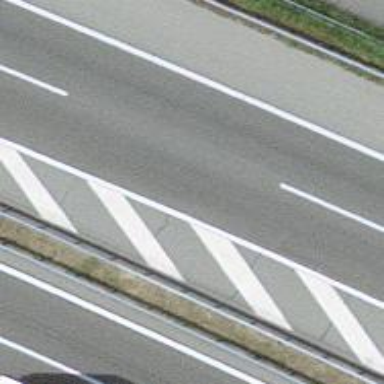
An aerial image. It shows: Asphalt motorway.